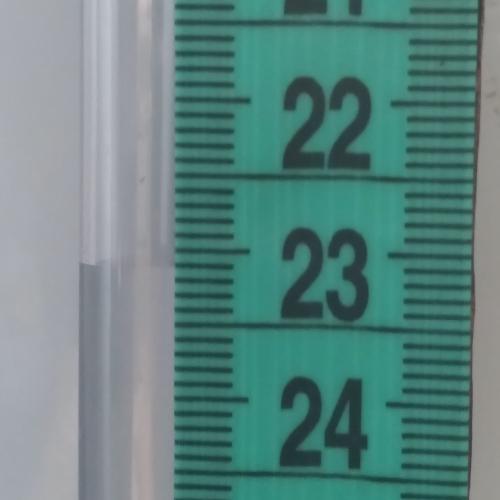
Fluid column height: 23.1 cm